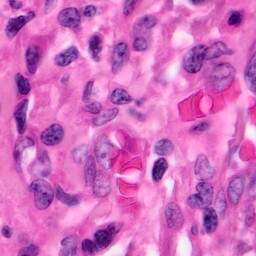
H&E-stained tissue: Pancreatic